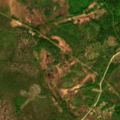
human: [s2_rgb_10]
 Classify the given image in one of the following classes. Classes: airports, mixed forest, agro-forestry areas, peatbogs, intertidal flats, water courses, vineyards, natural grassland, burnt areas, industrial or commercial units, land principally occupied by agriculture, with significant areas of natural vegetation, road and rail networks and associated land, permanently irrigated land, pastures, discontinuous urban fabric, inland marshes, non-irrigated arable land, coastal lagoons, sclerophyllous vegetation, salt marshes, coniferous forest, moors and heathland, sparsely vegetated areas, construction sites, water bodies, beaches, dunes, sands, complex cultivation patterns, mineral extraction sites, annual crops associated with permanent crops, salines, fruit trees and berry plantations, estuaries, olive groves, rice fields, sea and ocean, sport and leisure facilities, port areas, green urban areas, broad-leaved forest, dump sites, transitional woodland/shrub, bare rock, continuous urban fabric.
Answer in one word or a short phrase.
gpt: coniferous forest, mixed forest, transitional woodland/shrub